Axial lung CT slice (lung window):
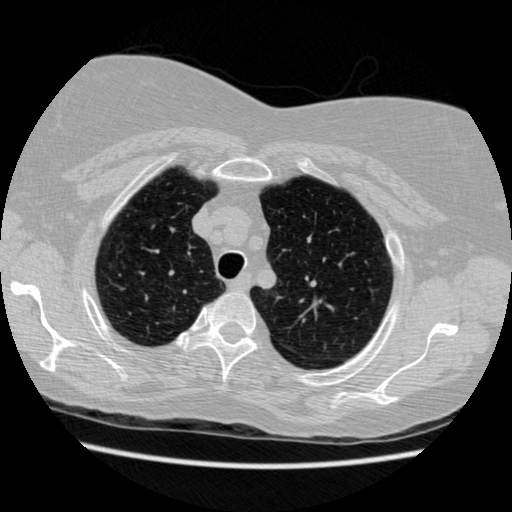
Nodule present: no